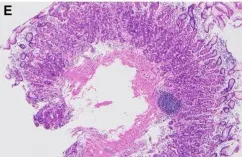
(E) Mucosal pathological findings of the gastric corpus showed no atrophy or intestinal metaplasia of the epithelium (hematoxylin-eosin stain, x40).
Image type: pathology (h&e)